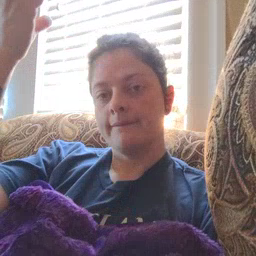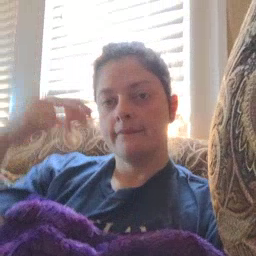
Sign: giraffe